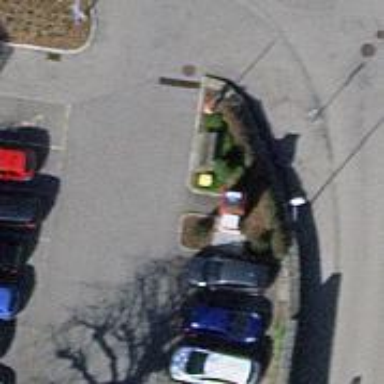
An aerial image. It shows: Post box is visible.